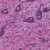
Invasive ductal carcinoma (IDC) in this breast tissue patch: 1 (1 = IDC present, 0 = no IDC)